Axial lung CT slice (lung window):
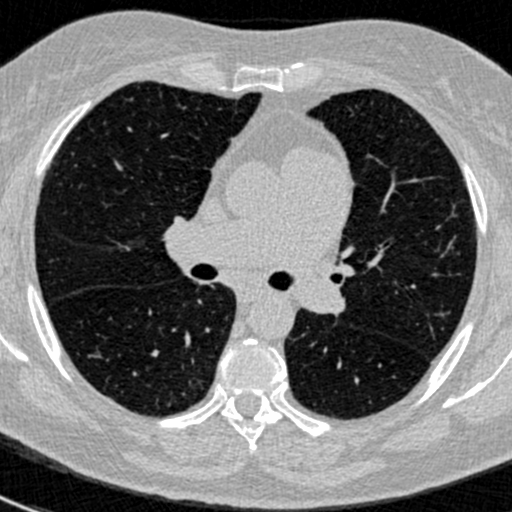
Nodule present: no